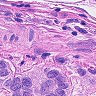
Metastatic tissue present: no